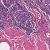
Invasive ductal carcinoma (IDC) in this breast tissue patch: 0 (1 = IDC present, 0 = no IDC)